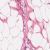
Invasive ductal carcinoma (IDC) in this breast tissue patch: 0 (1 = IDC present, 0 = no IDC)